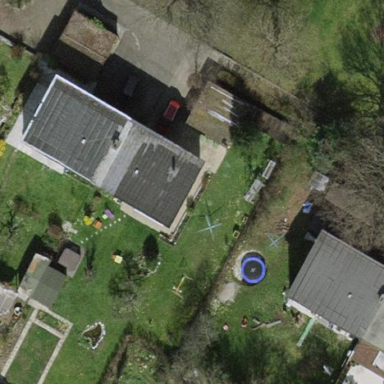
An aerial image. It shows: Garden enclosed by fence.